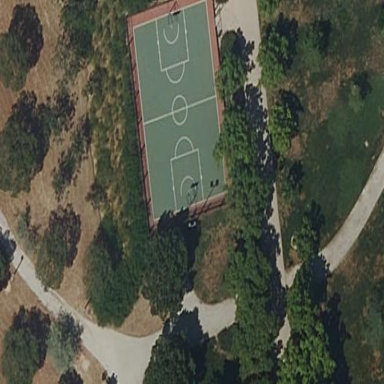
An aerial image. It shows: Basketball court on pitch.